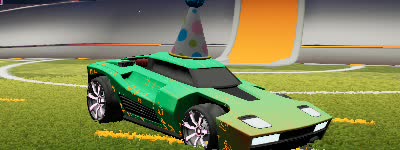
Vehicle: breakout